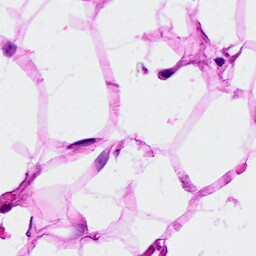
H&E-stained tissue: Breast